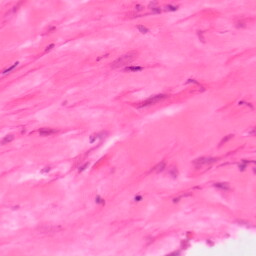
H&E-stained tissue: Colon